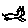
Label: cat